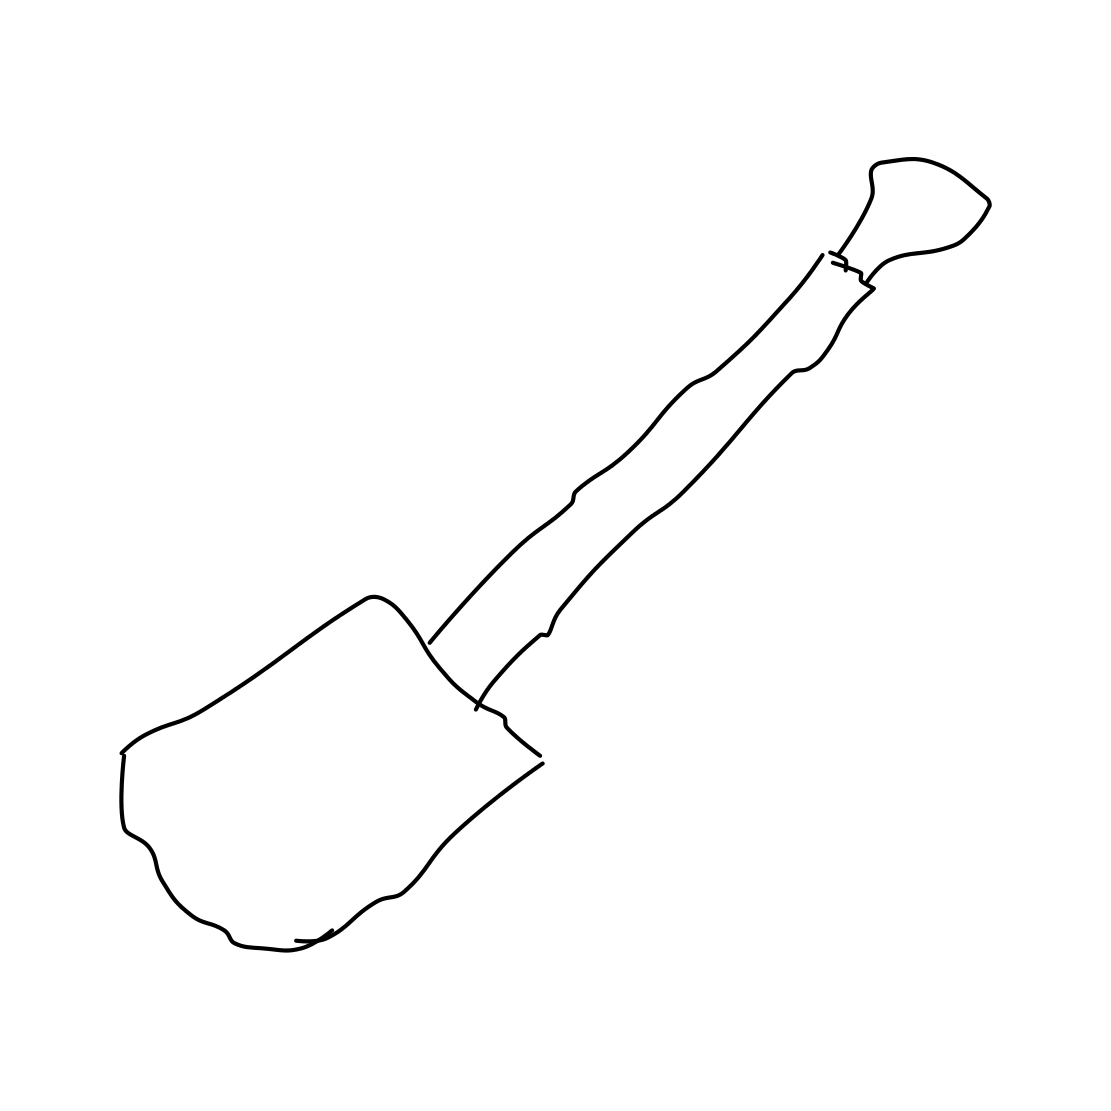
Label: shovel